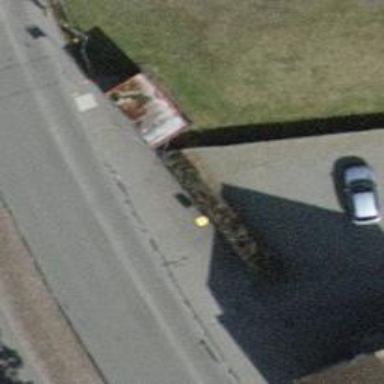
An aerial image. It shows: Post box is visible.